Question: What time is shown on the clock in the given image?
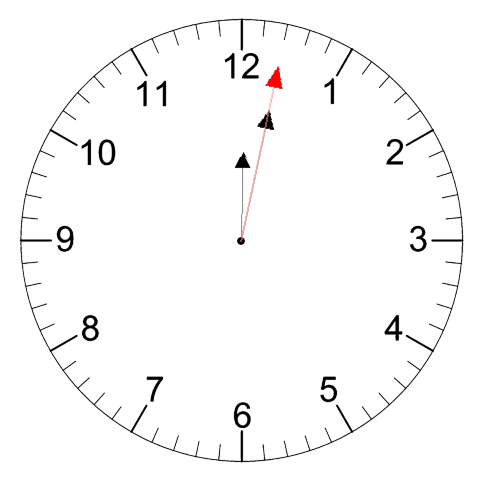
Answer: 12:02:02